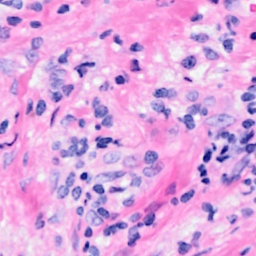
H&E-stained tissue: Breast